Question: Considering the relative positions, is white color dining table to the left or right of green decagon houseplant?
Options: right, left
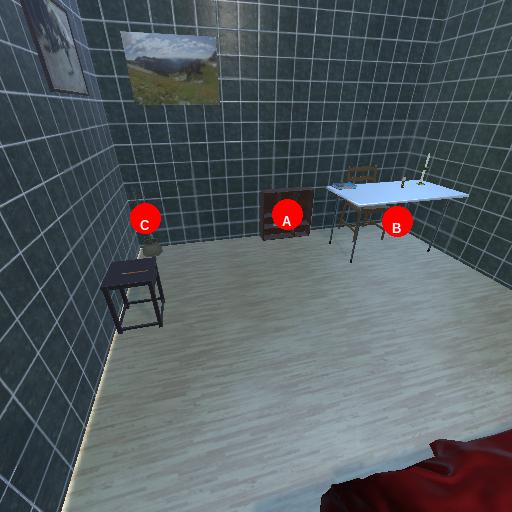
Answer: right